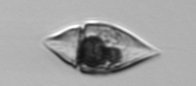
Label: Amphidinium